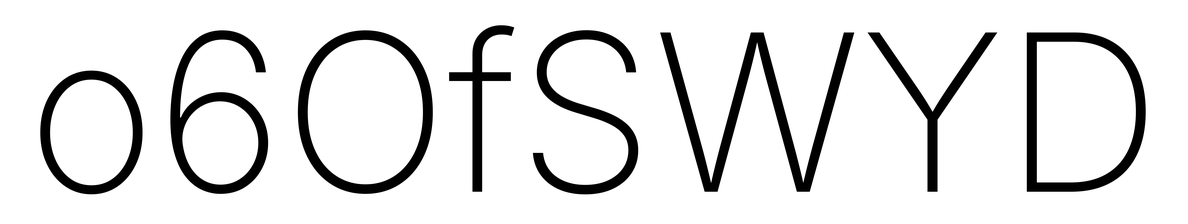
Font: Inter_ExtraLight